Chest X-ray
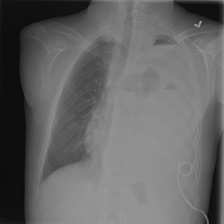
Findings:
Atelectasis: negative
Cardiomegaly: negative
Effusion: positive
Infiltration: negative
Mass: negative
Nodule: negative
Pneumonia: negative
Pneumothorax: positive
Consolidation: negative
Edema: negative
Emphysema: negative
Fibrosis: negative
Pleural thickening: negative
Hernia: negative